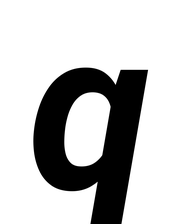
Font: Roboto-Italic_Bold_Italic